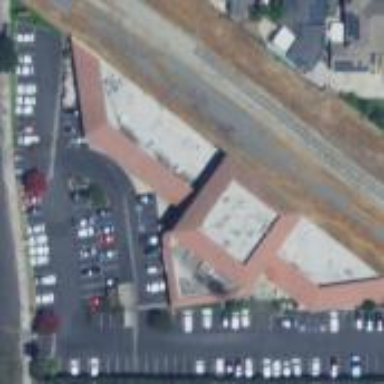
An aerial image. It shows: Retail building.